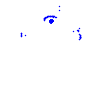
Particle: kaon